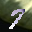
Label: 7